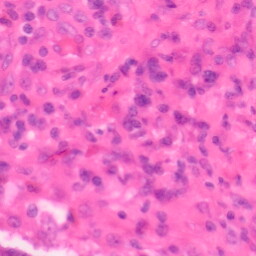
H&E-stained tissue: Colon